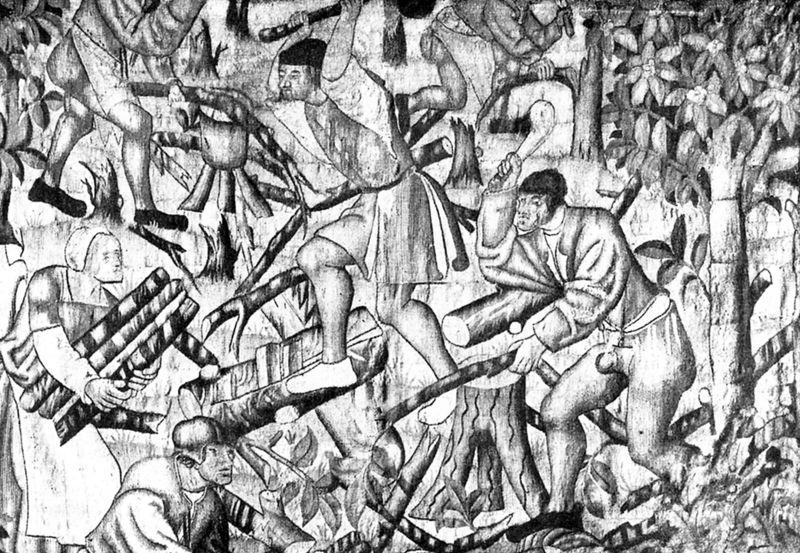
Titel: Holzhacker
Institution: Paris, Musée des Arts décoratifs
Schlagwörter: baum, blätter, fuß, kampf, mann, weiß, menschen, frau, grau, holz, männer, nase, schwarz, zeichnung, mensch, wald, arbeit, bauern, bauer, hacken, radierung, schuh, holzfäller, mittelalter, wlad, waldarbeiter, schewarz, beum, uarbeit